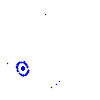
Particle: electron